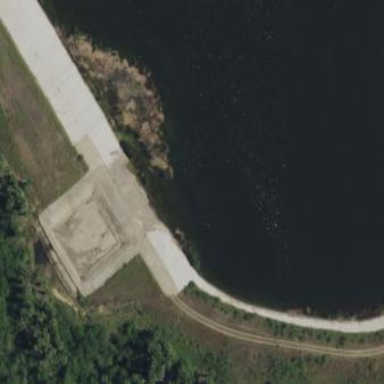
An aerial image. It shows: Dam across waterway.